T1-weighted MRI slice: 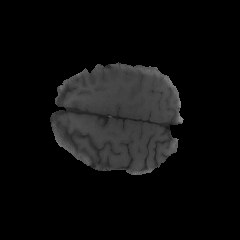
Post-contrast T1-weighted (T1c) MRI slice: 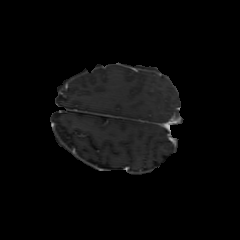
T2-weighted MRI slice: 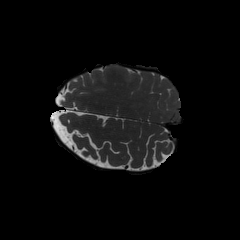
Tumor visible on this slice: no